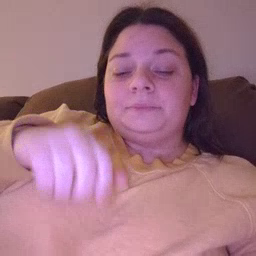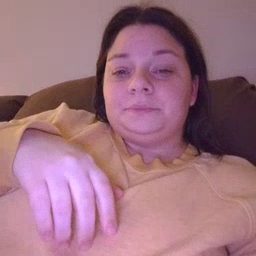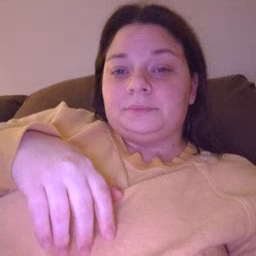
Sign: mitten